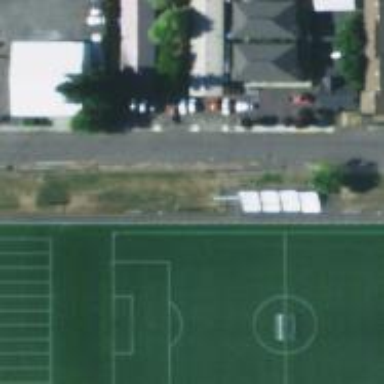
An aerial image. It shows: Artificial turf soccer pitch for leisure activities.